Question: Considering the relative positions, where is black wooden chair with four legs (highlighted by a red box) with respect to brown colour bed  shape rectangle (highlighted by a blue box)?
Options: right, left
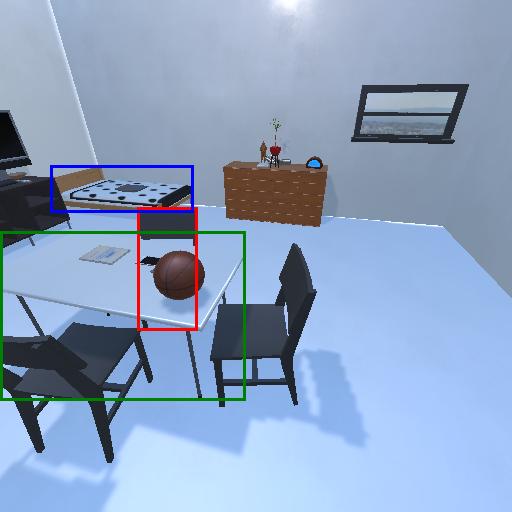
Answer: right